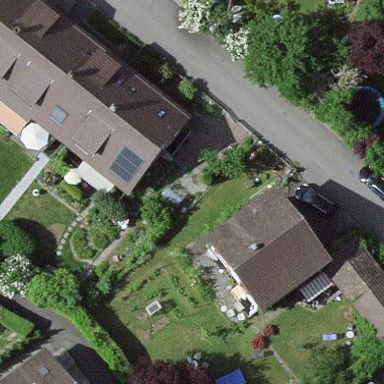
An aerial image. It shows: Terrace-style building with gabled roof.